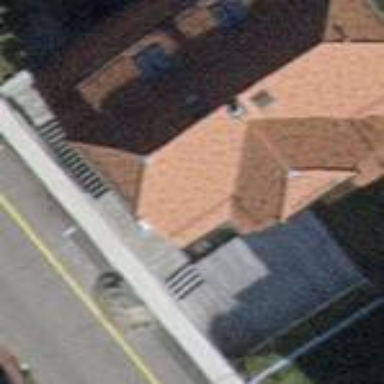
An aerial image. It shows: Balcony as part of building.